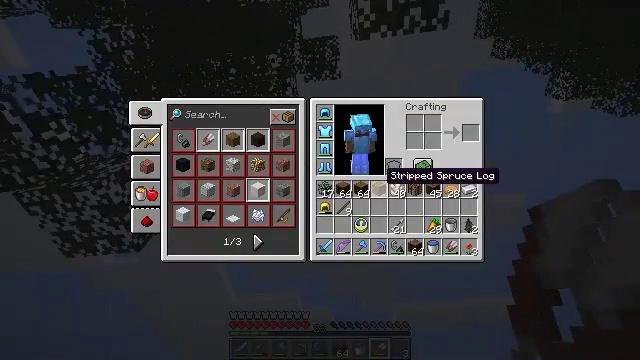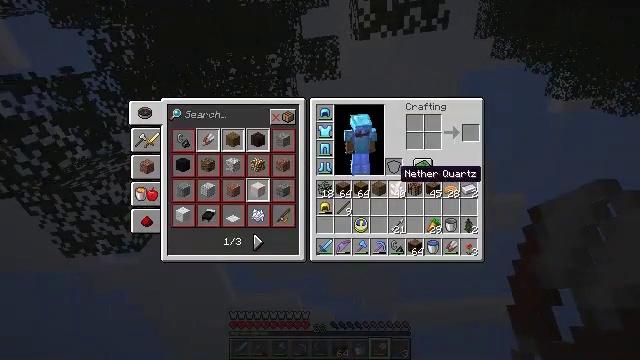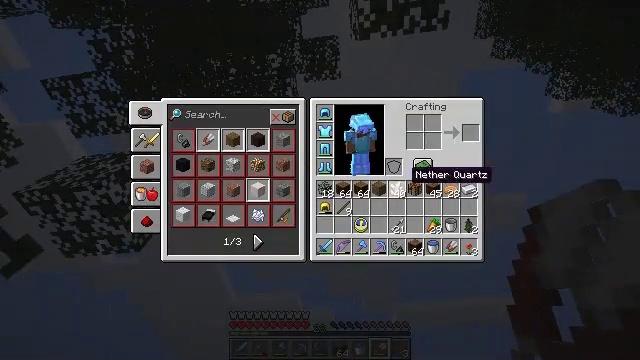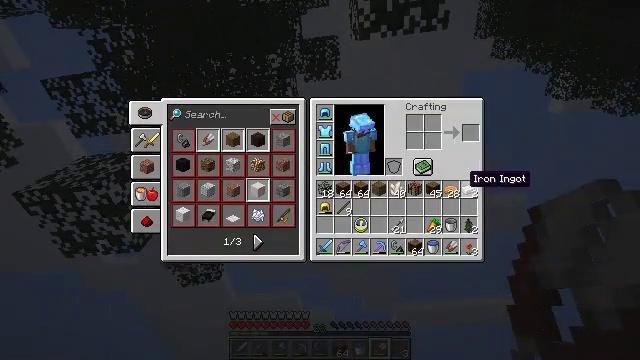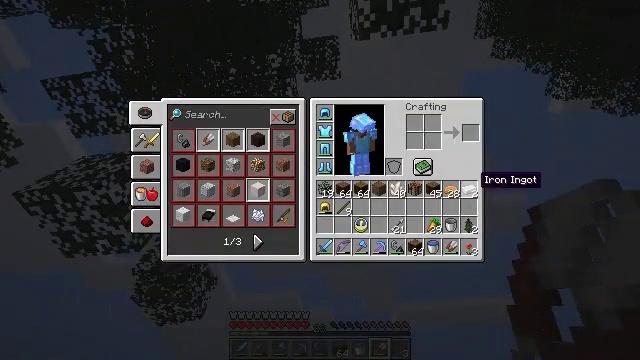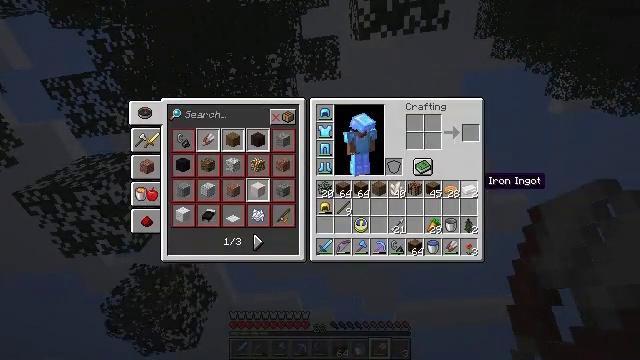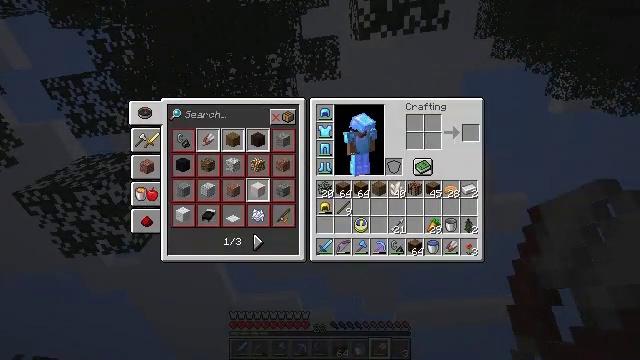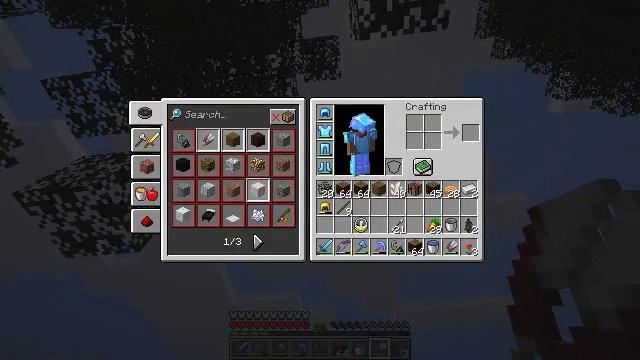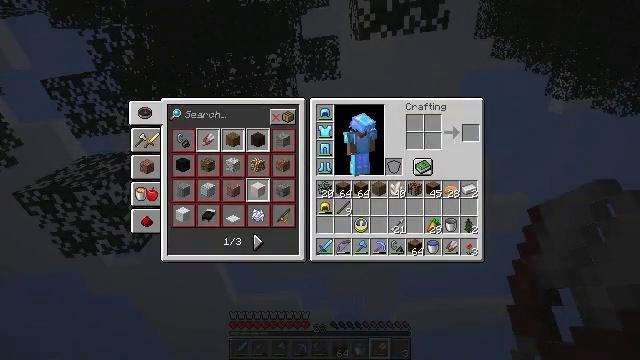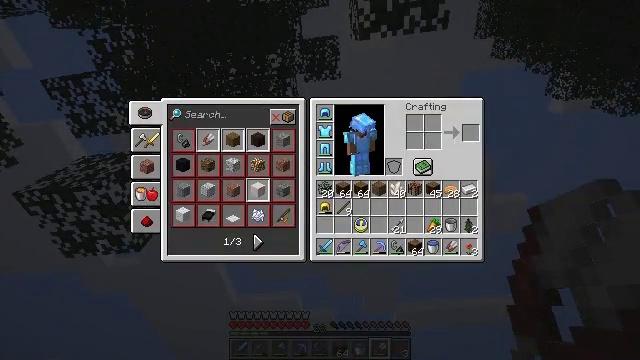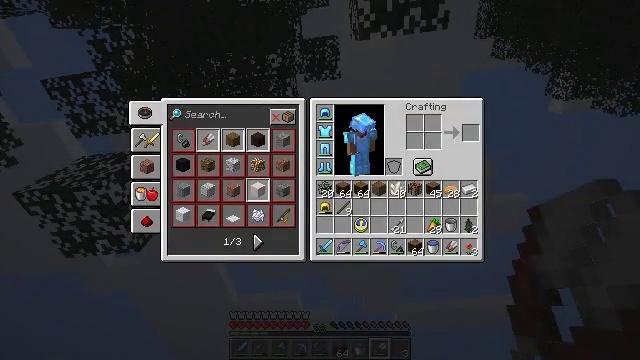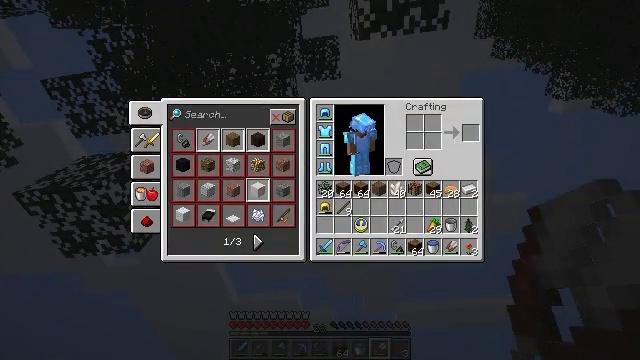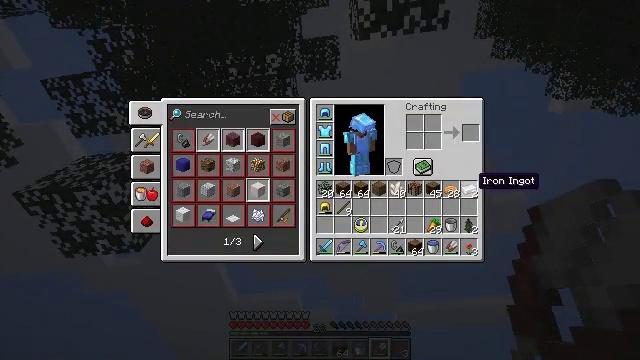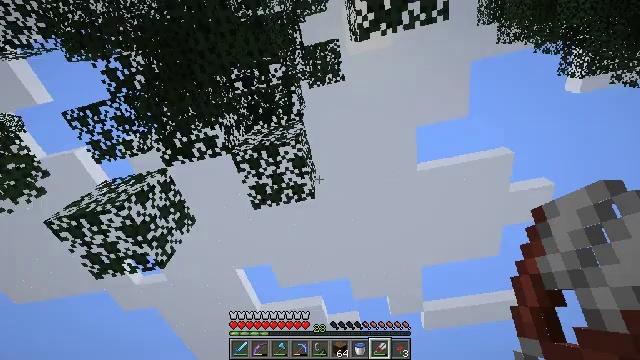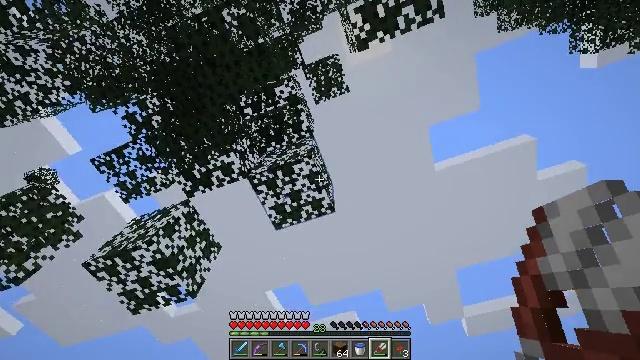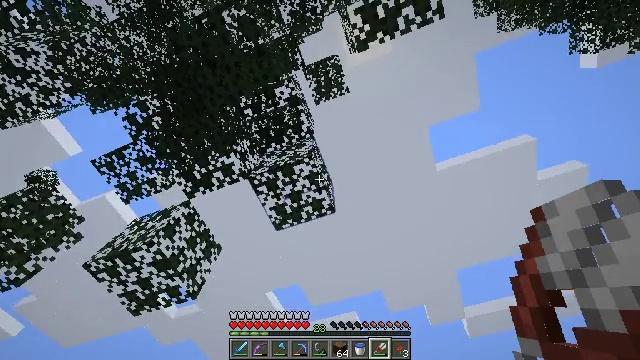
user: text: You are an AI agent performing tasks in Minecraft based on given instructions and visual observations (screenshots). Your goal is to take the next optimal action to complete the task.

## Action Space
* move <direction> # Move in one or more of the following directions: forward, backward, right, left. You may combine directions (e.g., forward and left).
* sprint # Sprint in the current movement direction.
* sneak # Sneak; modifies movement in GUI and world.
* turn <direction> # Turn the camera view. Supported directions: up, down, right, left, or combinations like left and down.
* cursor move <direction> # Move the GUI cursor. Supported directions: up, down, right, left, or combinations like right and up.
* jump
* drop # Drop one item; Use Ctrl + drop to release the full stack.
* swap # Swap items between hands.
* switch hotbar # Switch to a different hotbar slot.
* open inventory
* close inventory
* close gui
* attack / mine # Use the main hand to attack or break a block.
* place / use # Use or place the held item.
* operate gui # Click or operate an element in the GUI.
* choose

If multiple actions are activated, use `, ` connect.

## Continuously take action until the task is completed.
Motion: motion action
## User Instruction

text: Mine spruce leaves from the tree.
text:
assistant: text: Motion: cursor move right
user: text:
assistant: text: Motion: cursor move right
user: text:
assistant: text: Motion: cursor move right
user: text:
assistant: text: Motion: cursor move right
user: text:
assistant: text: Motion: no_op
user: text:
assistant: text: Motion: no_op
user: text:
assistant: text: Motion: no_op
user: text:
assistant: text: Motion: no_op
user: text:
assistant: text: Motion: no_op
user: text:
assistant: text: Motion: no_op
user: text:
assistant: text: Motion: no_op
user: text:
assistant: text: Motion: cursor move left
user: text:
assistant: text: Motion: cursor move left, close inventory
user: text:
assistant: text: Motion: turn left and up, close inventory
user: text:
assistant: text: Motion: close inventory
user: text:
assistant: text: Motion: no_op
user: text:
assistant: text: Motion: turn left and up
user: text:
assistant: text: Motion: turn left and up
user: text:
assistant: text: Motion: move forward, turn left and up
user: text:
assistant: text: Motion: move forward, attack / mine
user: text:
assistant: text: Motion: move forward, attack / mine
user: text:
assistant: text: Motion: move forward, attack / mine
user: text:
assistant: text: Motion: attack / mine
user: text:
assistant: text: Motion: attack / mine
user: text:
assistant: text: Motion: attack / mine
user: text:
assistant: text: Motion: turn left, attack / mine
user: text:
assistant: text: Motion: turn left, attack / mine
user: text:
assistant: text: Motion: move forward, attack / mine
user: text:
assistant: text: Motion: move forward, turn left, attack / mine
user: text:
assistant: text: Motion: move forward, attack / mine